Field crop: maize
Growth stage: 2
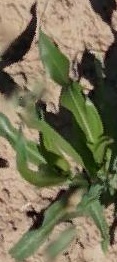
Species: maize